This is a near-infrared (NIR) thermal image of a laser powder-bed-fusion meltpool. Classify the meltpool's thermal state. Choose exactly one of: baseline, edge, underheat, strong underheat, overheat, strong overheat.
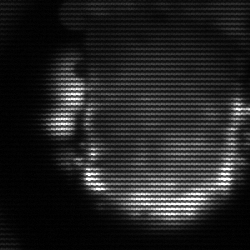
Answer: baseline